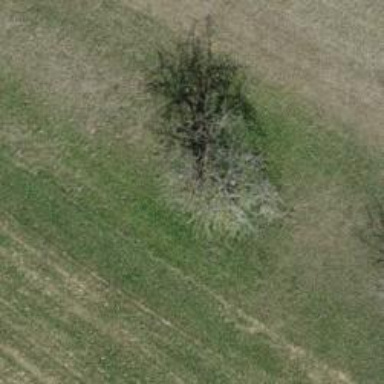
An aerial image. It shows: Mixed deciduous tree with variety of leaves.